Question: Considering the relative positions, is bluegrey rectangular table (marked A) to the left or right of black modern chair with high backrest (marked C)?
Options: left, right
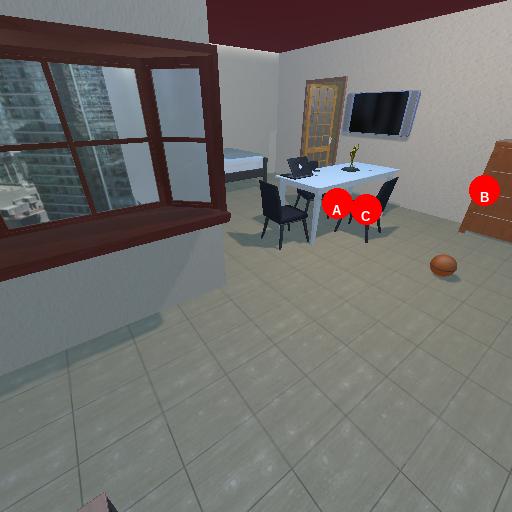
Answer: left